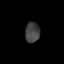
Tissue: lung
Cell type: Epithelial cells
Senescence score: 0.2385
Nuclear area (px): 289
Mean DAPI intensity: 66.394